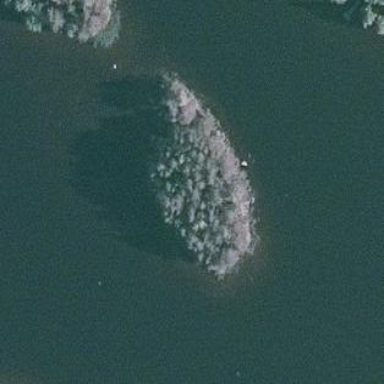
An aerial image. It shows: Image showing island.